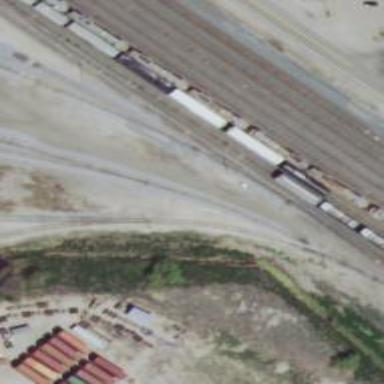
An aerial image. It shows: Railway yard in service.